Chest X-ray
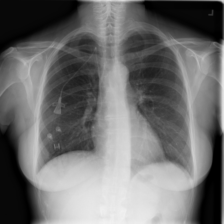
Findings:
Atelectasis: negative
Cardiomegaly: negative
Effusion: negative
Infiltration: positive
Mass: negative
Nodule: negative
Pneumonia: negative
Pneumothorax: negative
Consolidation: negative
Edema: negative
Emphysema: negative
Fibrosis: negative
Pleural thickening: negative
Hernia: negative